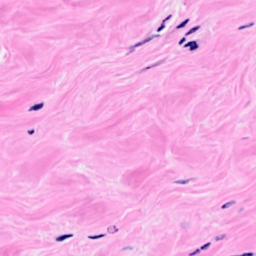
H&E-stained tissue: Breast